Question: I need to pass an object within the data object but it's not working
I use the following function I found on this very site, very useful, to convert form data to JSON
'''
$.fn.serializeObject = function()
{
var o = {};
var a = this.serializeArray();
$.each(a, function() {
if (o[this.name] !== undefined) {
if (!o[this.name].push) {
o[this.name] = [o[this.name]];
}
o[this.name].push(this.value || '');
} else {
o[this.name] = this.value || '';
}
});
return o;
};
'''
and then I need to pass the object as a sub-object, but it's not working. Filters isn't even showing up in the query string parameters in the inspector
'''
var filters = $('.filtersForm').serializeObject();
$.ajax({
type: 'GET',
data: {script:'search',page:page,filters:filters},
success: function(data){
}
});
'''

See how "filters" is missing in the picture
Can someone please explain why I can't pass an object like that?
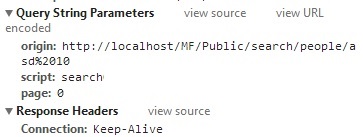
Answer: Try this instead:
'''
$.ajax({
type: 'POST',
data: JSON.stringify({
script: 'search',
page: page,
filters: filters
}),
contentType: 'application/json'
});
'''
1. Changed type from GET to POST. This will allow you to send a request body.
2. Stringify your data parameter using the built-in JSON object to stringify your JS object to a JSON-formatted string. (older browsers may not have this built-in object, in that case, add it using json2.js)
3. Set contentType to application/json. This basically states that the request-body is of this type... which it is because we just stringified it to JSON.